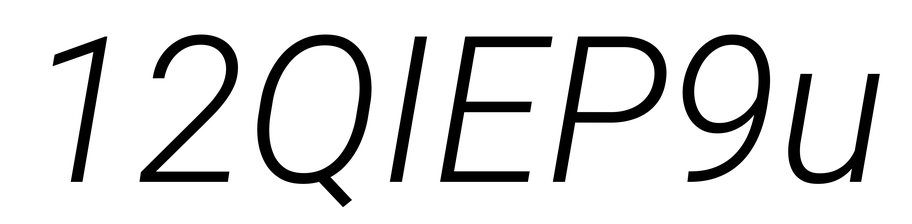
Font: Roboto-Italic_Light_Italic